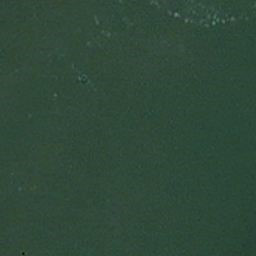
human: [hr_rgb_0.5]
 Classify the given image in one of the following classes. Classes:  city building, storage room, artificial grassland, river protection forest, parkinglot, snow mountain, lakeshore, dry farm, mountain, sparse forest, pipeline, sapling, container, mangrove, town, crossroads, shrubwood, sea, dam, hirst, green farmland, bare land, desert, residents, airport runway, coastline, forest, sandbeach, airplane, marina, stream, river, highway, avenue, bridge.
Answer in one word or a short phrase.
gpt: sea